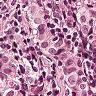
Metastatic tissue present: yes